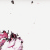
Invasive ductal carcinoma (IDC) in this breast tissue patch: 0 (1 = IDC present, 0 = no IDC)